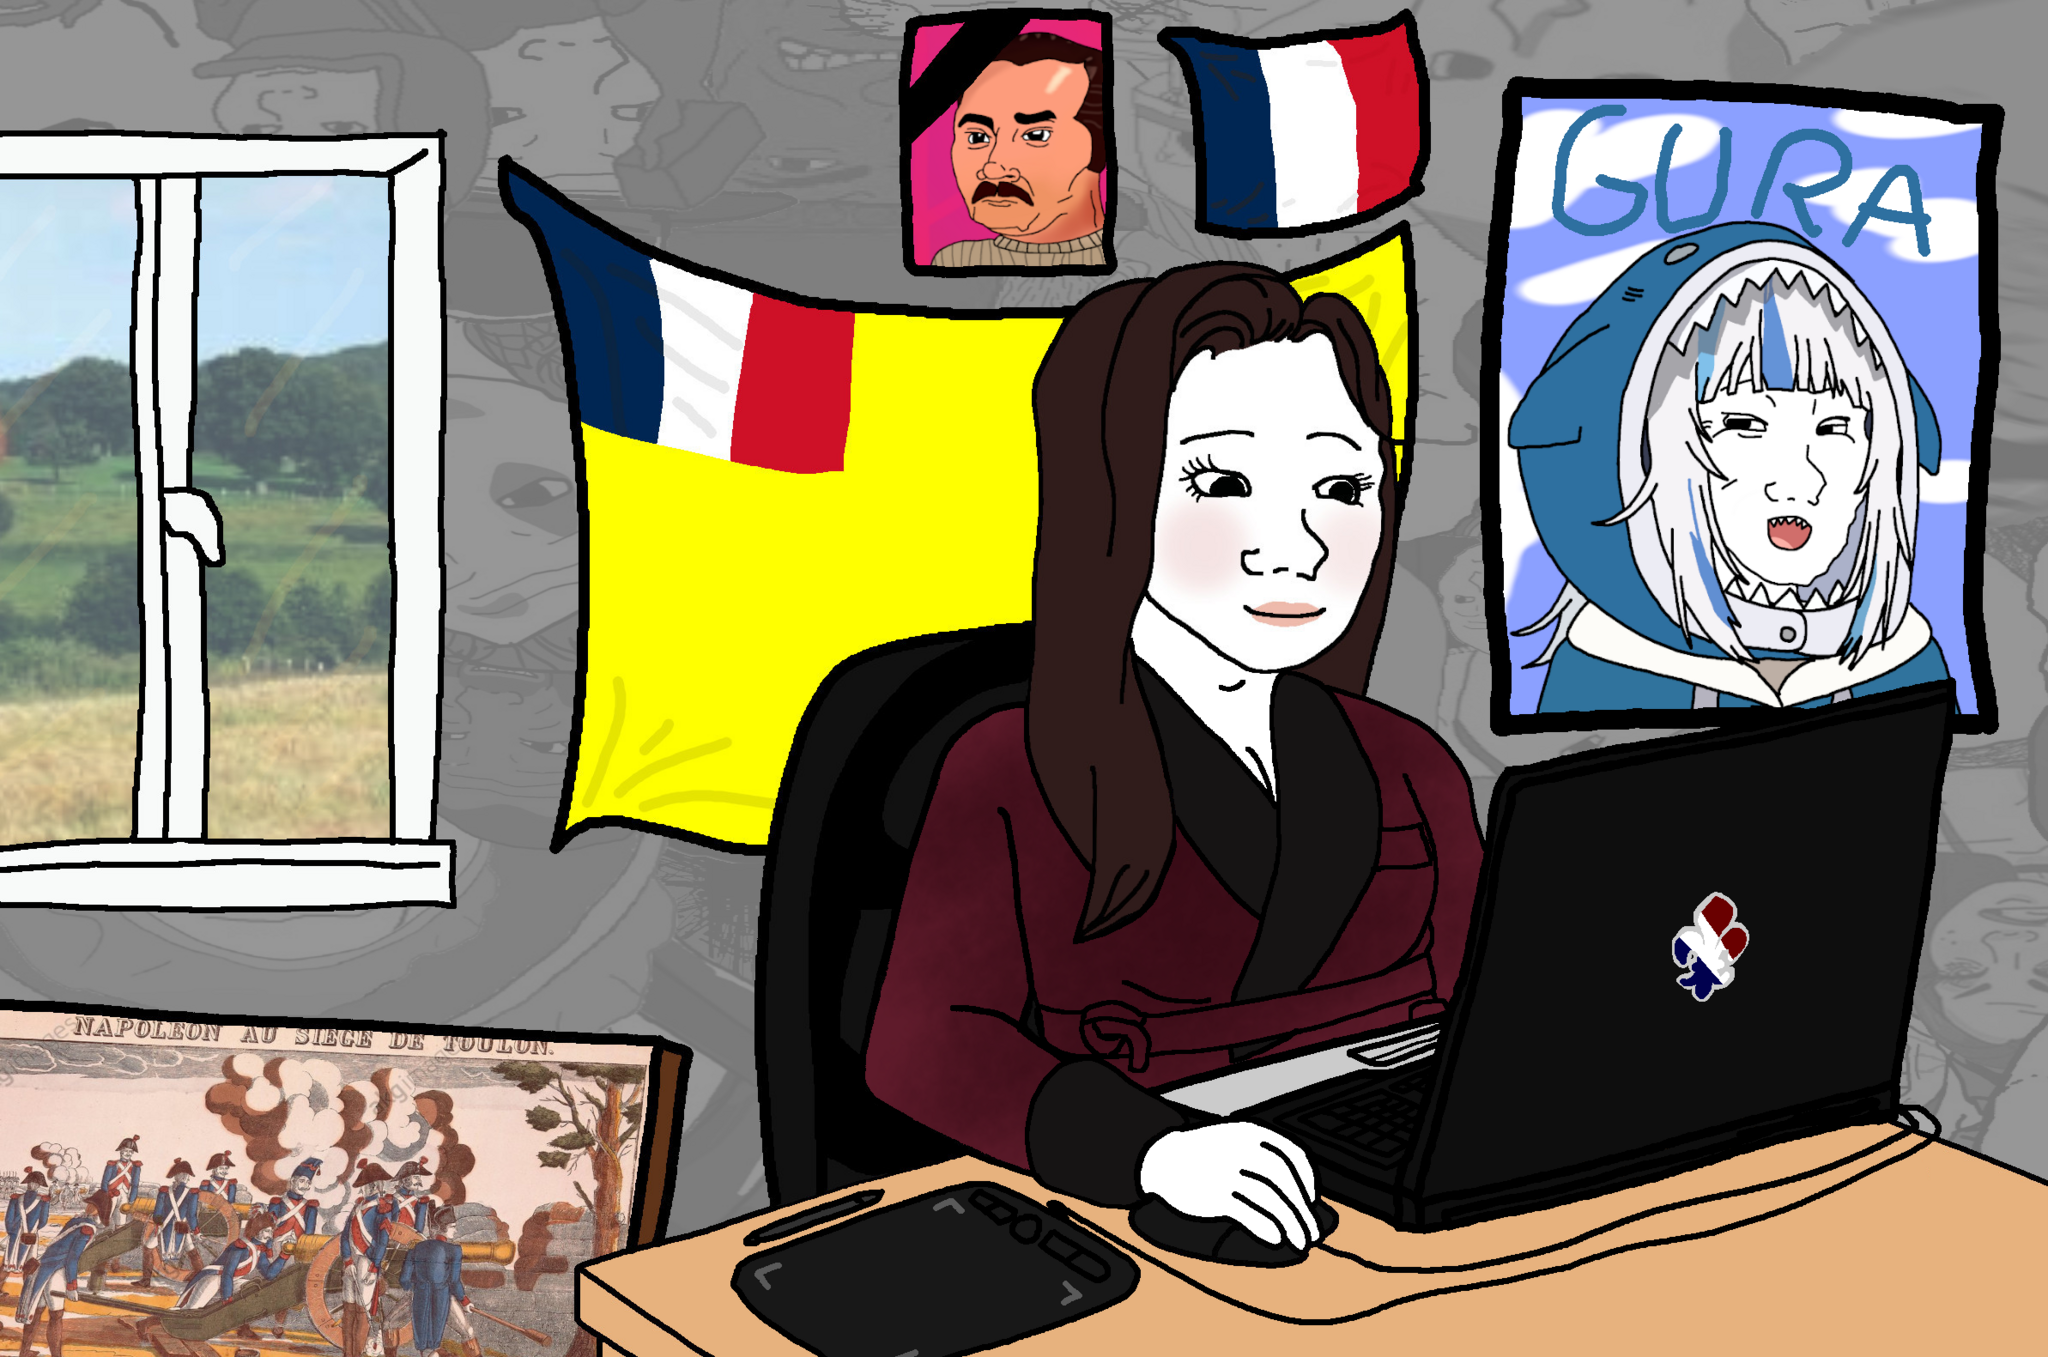
Label: 5_Wojak_with_Background